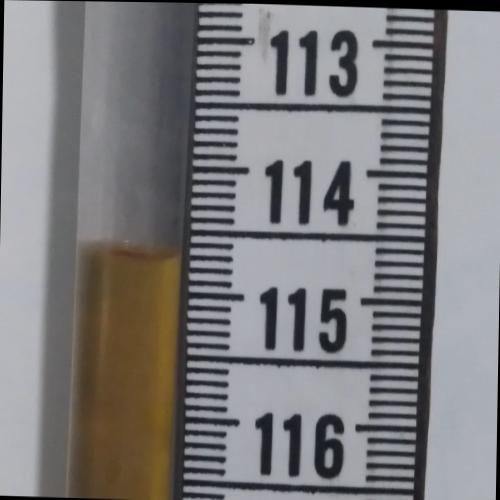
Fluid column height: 114.7 cm